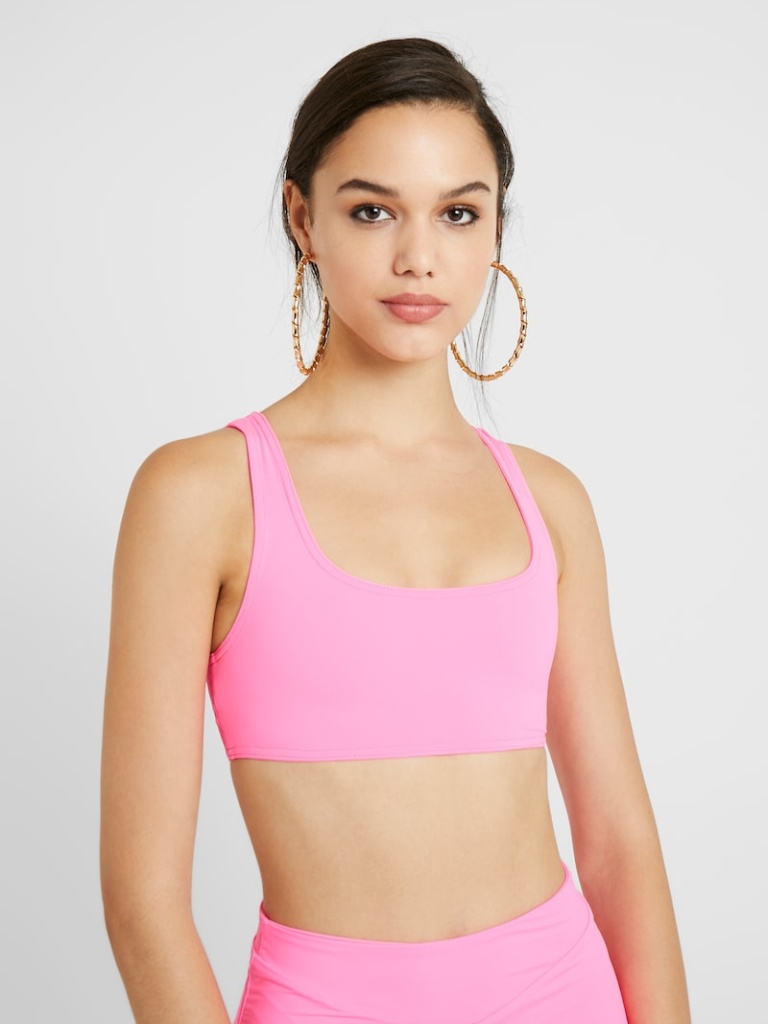
cotton tight sleeveless cropped length Untucked scoop tank